Question: '''
double lnumber = Math.pow(2, 1000);
'''
prints '1.0715086071862673E301'
I have tried to expand this number by using BigDecimal Class:
'''
String strNumber = new BigDecimal(Double.toString(lnumber)).toPlainString();
'''
this just prints:
> 10715086071862673000000000000000000000000000000000000000000000000000000000000000000000000000000000000000000000000000000000000000000000000000000000000000000000000000000000000000000000000000000000000000000000000000000000000000000000000000000000000000000000000000000000000000000000000000000000000000000000
I also tried to use DecimalFormat:
'''
DecimalFormat df = new DecimalFormat("#");
df.setMaximumFractionDigits(0);
String strNumber = String.valueOf(df.format(lnumber));
'''
prints the same thing:
> 10715086071862673000000000000000000000000000000000000000000000000000000000000000000000000000000000000000000000000000000000000000000000000000000000000000000000000000000000000000000000000000000000000000000000000000000000000000000000000000000000000000000000000000000000000000000000000000000000000000000000
The actual answer according to Wolfram Alpha is

How can I print all the actual values ?
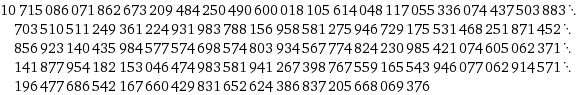
Answer: You can't mix and match Math, primitive types and BigDecimal like that, if you want real precision, just use BigDecimal only:
'''
BigDecimal value = new BigDecimal(2);
System.out.println(value.pow(1000));
'''